Field crop: maize
Growth stage: 2
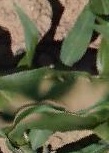
Species: maize